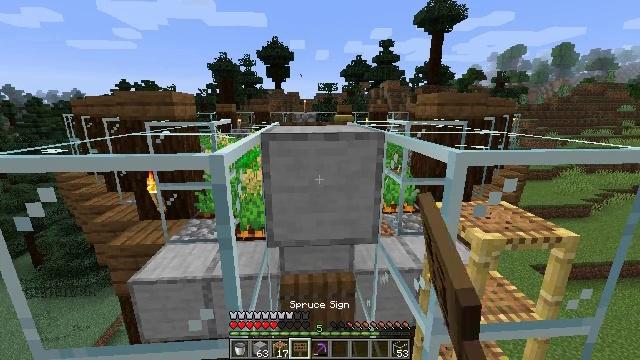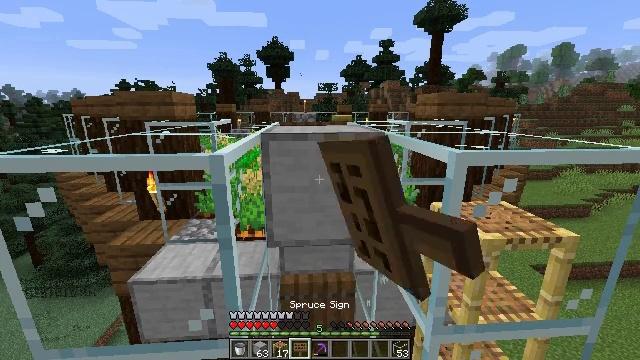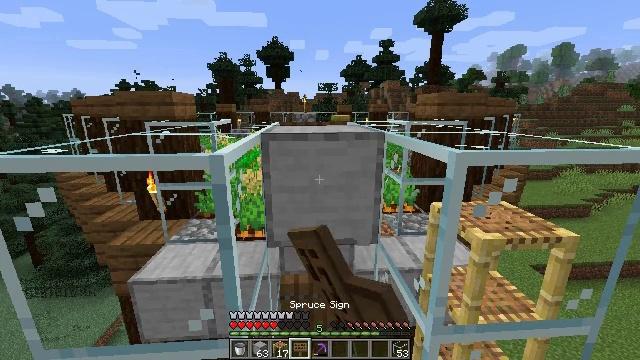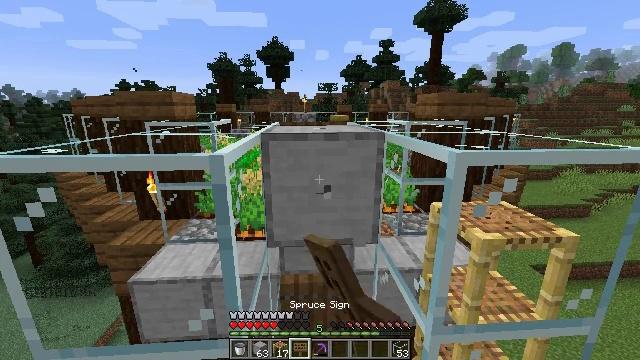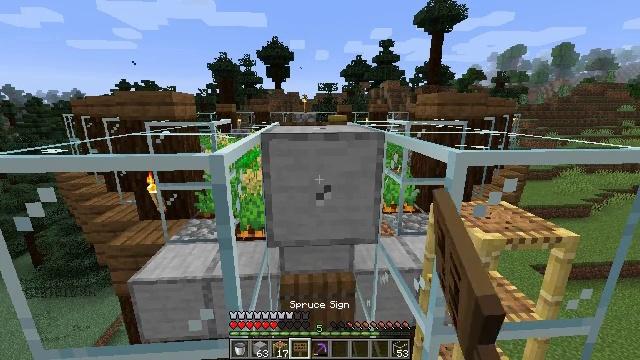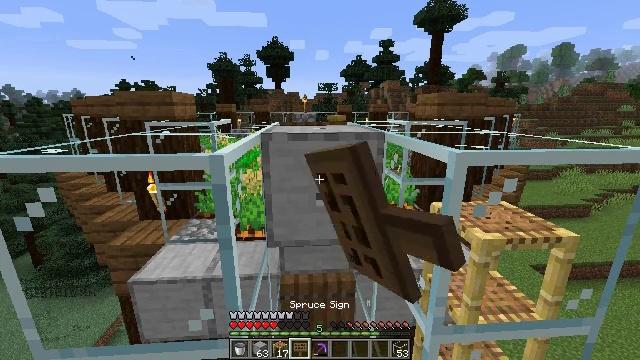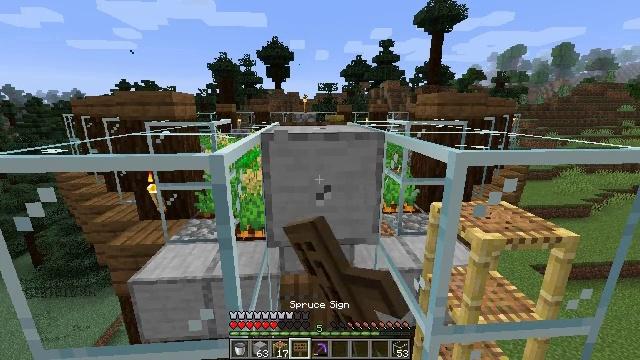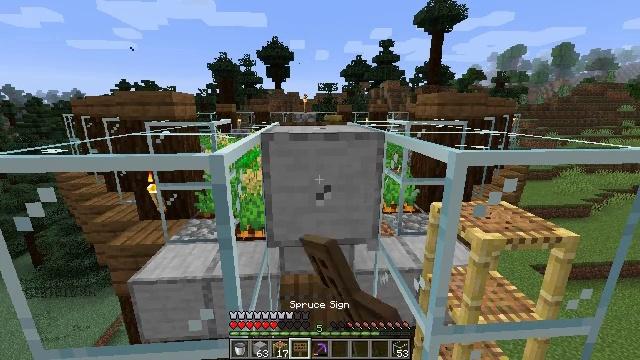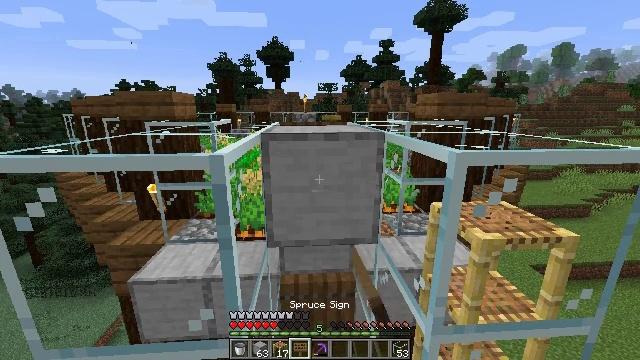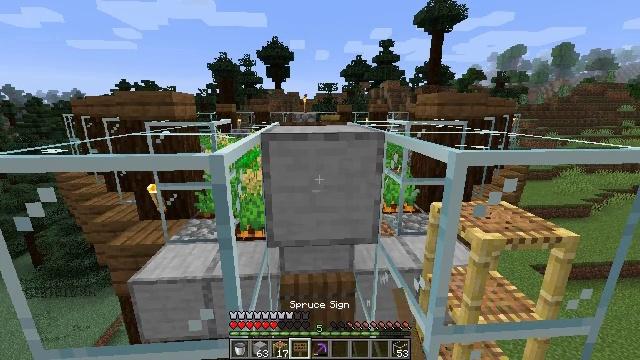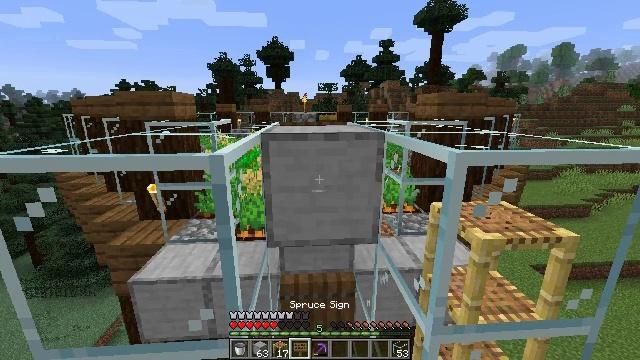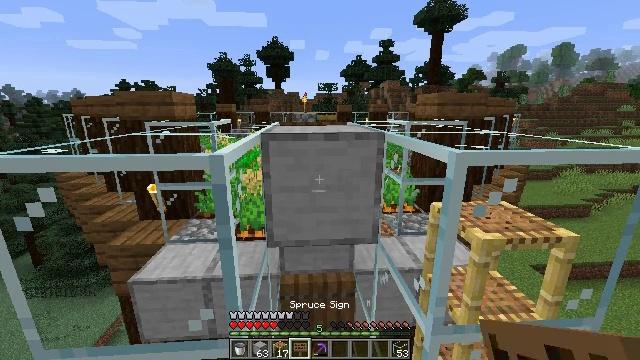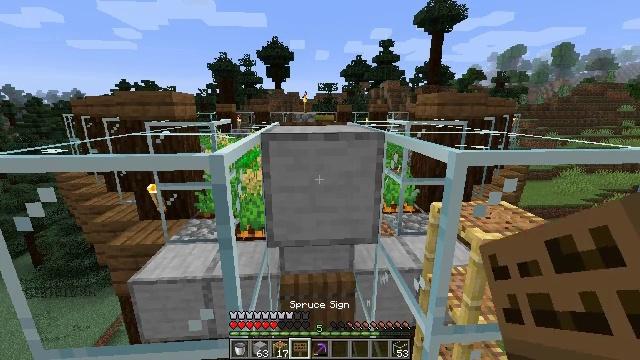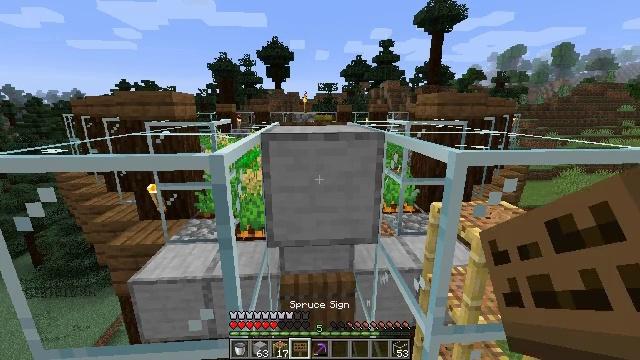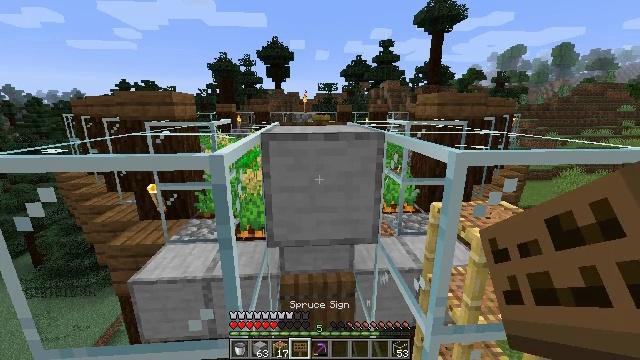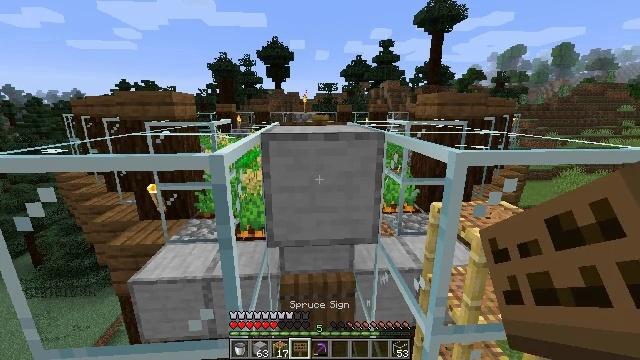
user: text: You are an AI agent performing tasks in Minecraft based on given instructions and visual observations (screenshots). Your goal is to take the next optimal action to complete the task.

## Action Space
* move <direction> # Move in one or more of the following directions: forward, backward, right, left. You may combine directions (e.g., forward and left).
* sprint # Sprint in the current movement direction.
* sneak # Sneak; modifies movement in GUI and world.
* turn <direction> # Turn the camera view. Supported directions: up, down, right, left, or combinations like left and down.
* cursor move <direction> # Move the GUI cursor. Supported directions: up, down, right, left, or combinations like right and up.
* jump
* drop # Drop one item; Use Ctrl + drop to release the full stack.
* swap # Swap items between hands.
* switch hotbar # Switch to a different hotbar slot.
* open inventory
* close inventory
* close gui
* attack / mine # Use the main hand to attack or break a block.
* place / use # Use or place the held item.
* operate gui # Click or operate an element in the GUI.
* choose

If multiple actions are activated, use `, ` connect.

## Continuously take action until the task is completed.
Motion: motion action
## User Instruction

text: Gather smooth stone from the ground.
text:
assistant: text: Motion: attack / mine
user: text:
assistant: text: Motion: attack / mine
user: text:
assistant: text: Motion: attack / mine
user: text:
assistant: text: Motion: attack / mine
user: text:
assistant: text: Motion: attack / mine
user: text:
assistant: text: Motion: attack / mine
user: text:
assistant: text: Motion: attack / mine
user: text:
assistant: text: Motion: no_op
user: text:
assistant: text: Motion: no_op
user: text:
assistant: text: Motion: no_op
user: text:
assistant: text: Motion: no_op
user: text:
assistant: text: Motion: no_op
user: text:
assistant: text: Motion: no_op
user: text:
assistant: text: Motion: no_op
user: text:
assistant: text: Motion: no_op
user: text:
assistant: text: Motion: no_op
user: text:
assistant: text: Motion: no_op
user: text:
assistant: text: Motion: no_op
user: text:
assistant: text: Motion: no_op
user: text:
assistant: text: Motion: no_op
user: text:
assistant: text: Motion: no_op
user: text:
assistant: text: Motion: no_op
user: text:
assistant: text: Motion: no_op
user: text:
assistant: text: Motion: no_op
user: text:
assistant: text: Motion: no_op
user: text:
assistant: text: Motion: attack / mine
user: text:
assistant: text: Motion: attack / mine
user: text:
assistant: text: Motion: attack / mine
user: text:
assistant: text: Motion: attack / mine
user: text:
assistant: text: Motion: attack / mine